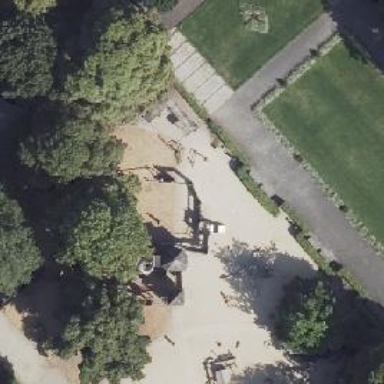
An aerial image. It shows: Playground featuring swings.